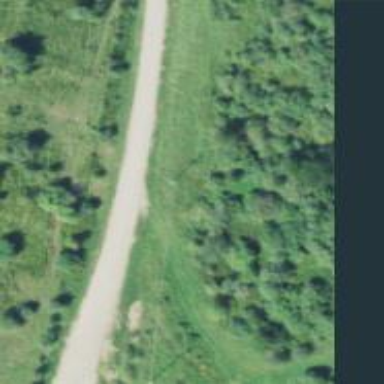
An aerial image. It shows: Simple road.